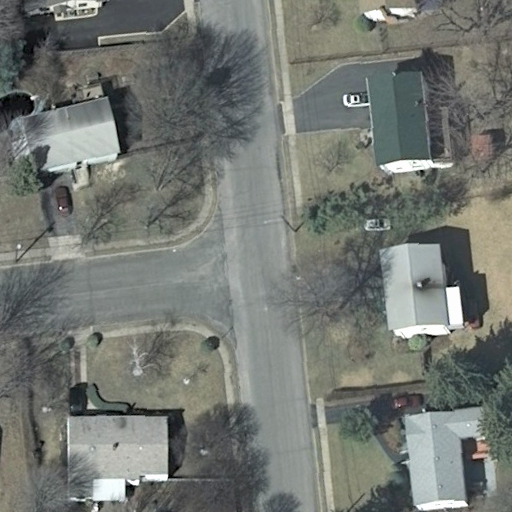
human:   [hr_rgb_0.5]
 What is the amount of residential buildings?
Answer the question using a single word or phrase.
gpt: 7

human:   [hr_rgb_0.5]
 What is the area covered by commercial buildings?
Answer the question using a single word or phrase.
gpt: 0m2

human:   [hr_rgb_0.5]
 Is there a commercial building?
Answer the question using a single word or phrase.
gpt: no

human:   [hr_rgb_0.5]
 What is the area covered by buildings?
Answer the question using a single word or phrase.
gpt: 1357m2

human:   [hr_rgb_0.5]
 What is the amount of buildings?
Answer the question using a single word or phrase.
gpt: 7

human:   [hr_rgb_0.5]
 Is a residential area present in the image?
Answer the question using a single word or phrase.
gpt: yes

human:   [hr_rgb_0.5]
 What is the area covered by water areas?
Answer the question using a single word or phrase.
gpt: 0m2

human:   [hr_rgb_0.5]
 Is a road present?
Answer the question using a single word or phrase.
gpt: yes

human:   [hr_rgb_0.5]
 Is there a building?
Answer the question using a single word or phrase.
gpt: yes

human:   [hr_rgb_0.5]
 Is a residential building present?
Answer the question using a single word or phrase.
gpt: yes

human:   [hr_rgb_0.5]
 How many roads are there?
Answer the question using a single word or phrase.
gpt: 2

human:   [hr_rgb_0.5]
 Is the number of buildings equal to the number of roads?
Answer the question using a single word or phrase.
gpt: no

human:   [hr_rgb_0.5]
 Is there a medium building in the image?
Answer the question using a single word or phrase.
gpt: yes

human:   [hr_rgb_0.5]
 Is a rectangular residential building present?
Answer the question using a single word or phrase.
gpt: yes

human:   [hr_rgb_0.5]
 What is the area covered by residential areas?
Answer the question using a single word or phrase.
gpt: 10611m2

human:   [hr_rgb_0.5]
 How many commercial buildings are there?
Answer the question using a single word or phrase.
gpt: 0

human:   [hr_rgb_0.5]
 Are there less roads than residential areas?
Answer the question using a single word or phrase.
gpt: no

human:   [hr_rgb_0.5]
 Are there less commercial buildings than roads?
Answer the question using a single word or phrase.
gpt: yes

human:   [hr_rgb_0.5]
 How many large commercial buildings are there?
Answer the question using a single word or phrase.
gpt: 0

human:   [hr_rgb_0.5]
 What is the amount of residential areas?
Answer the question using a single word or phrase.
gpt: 1

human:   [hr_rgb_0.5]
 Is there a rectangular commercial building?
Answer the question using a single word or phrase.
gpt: no

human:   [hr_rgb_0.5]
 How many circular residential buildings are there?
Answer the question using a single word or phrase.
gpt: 0

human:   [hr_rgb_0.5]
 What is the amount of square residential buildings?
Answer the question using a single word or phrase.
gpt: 0

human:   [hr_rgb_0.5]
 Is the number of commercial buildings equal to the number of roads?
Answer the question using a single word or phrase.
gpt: no

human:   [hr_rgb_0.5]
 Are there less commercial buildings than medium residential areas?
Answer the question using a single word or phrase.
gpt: no

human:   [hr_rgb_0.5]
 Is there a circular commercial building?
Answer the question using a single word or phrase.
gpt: no

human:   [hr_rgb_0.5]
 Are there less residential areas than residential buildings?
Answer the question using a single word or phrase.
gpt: yes

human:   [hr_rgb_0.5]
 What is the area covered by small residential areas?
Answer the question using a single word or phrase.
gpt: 0m2

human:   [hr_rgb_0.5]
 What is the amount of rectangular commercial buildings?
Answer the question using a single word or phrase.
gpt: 0

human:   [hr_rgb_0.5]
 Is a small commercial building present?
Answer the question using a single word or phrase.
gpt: no

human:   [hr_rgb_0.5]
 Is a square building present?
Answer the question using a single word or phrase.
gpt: no

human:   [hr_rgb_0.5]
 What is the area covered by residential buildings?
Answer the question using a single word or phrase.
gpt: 1357m2

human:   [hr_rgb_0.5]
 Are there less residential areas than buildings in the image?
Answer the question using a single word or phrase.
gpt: yes

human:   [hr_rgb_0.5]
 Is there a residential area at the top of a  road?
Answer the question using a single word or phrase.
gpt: no

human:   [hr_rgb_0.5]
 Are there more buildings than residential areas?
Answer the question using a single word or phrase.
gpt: yes

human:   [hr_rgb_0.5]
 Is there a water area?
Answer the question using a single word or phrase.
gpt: no

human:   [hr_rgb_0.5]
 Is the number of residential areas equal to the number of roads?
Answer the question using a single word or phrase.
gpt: no

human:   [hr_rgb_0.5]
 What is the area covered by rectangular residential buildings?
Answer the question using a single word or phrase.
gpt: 149m2

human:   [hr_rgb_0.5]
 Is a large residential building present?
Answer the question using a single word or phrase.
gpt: no

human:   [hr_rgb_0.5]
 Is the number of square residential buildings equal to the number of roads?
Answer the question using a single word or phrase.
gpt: no

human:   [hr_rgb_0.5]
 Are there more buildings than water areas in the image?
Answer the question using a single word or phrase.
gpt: yes

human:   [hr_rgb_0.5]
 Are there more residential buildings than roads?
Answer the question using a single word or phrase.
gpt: yes

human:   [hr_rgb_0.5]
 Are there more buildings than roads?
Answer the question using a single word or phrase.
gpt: yes

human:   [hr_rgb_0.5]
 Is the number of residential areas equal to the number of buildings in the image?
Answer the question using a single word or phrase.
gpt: no

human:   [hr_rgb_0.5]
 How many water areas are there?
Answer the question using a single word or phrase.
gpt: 0

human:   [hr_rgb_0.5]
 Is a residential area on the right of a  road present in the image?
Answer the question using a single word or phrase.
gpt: yes

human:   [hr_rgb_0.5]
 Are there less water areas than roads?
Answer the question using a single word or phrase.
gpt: yes

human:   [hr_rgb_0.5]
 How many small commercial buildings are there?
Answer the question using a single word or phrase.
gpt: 0

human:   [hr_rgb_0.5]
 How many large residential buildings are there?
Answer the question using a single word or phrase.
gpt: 0

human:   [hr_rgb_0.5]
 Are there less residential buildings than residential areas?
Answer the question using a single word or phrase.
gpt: no

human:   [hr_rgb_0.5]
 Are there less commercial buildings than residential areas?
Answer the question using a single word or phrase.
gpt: yes

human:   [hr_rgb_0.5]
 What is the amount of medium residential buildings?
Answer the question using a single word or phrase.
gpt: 5

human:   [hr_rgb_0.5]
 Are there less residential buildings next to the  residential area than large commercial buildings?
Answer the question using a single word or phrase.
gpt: no

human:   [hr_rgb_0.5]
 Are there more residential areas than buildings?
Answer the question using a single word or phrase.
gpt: no

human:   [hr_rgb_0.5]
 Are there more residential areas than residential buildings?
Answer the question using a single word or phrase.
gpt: no

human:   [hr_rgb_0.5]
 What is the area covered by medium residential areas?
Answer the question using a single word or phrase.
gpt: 0m2

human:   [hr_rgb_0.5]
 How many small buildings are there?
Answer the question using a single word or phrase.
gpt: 2

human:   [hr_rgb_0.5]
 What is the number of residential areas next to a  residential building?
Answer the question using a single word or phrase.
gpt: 1

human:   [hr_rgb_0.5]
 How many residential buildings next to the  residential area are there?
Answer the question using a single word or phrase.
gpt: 7

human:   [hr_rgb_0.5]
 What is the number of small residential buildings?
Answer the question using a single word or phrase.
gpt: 2

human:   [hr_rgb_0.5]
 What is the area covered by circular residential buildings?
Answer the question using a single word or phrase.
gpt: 0m2

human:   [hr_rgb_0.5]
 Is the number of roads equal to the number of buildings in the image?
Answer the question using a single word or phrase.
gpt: no

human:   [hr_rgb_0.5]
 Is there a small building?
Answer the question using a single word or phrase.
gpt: yes

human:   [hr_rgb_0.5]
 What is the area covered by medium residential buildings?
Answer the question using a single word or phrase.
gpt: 1208m2